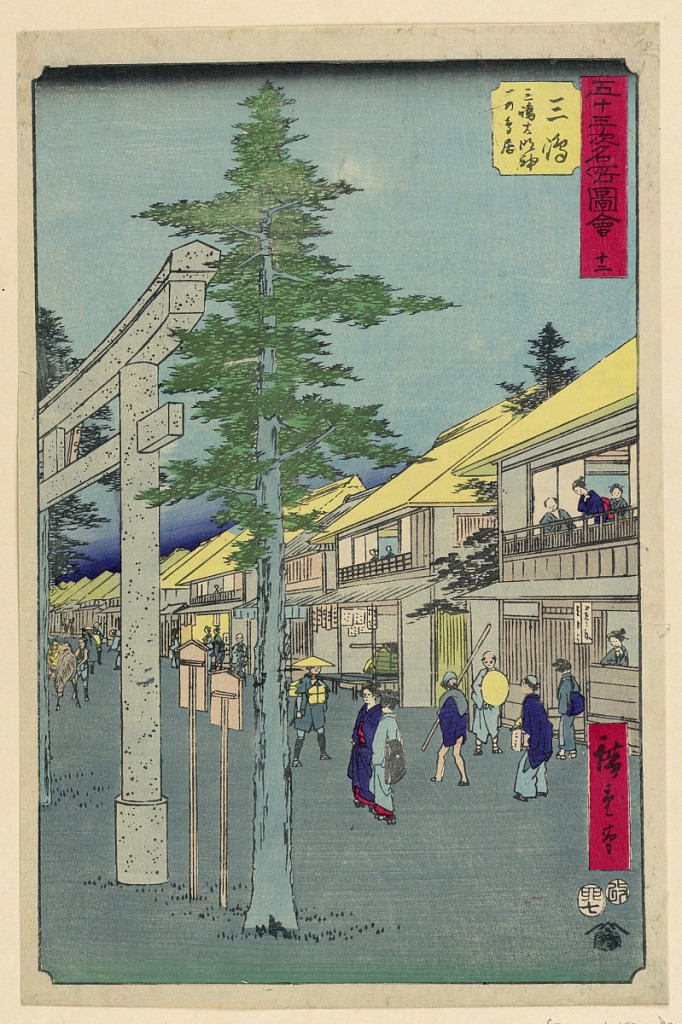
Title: Street View
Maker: Ando Hiroshige, Japanese, 1797–1858
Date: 1797-1858
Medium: Woodblock print in colored ink on paper
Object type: Print
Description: A tall pine tree divides the print in half. The left side shows the architectural structure of a welcome torii as the right side is filled with people rummaging through the city streets. Shops open show people enjoying a meal. A pair of women are huddled together in kimonos, samurai are patrolling the street, while merchants are attempting to hustle their wares. This street view's perspective makes the scene go on beyond view.